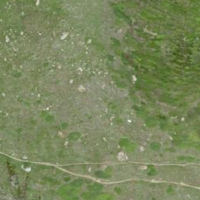
EUNIS habitat code: 26
Species observed at this site:
Saxifraga paniculata
Zygaena loti